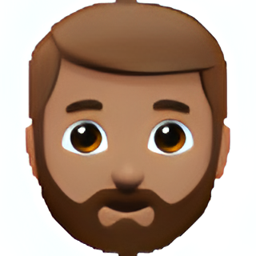
Name: bearded person
Emoji: 🧔🏽
Group: People & Body
Sub-group: person